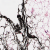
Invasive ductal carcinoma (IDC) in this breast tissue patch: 0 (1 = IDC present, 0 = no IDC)